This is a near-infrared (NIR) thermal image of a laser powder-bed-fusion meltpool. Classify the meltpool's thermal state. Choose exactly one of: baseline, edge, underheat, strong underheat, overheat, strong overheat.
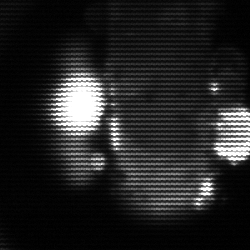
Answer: strong underheat